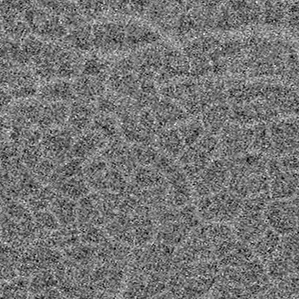
Label: frost